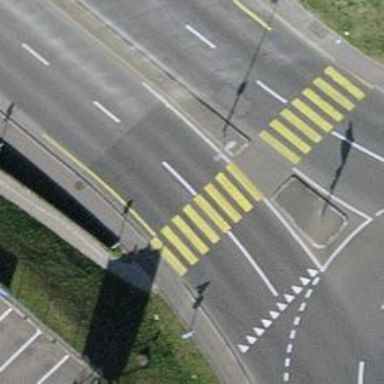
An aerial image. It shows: Zebra crossing on the road.